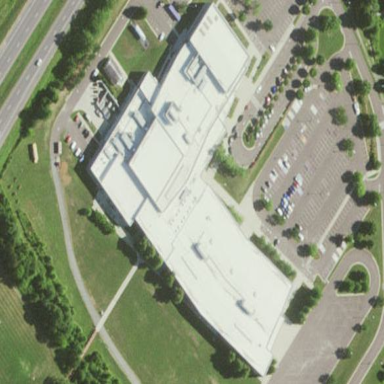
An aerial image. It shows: School building.